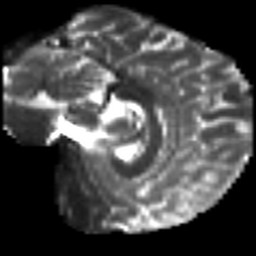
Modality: T2w
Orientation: sagittal
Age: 29
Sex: male
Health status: ill
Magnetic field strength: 3 T
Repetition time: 9 s
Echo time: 0.093 s